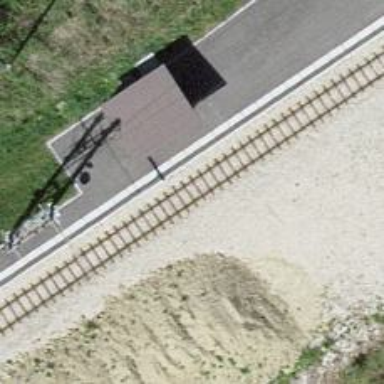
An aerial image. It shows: Railway halt.